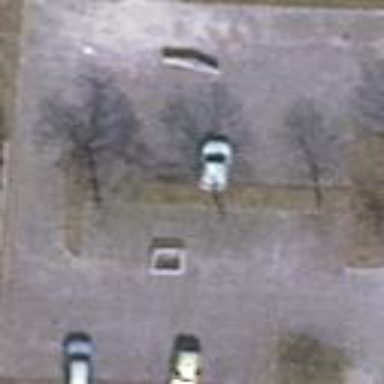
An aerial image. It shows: Parking area with surface.